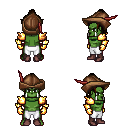
a pixel art fantasy rpg character, male body template, orc, green skin, gold arm armor, white pants, brown long topknot hairstyle, leather cap, gold gloves, maroon shoes, four views (front, back, left, right), 2x2 character sprite sheet, small pixel art, hard edges, no anti-aliasing